Field crop: tomato
Growth stage: 1
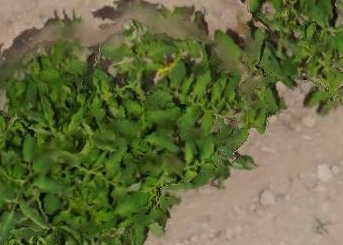
Species: tomato